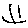
Label: hexagon